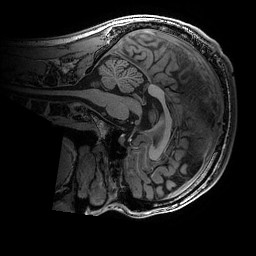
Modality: T1w
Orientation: sagittal
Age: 19
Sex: male
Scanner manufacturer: ge
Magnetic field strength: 3 T
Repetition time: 0.007 s
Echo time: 0.00342 s